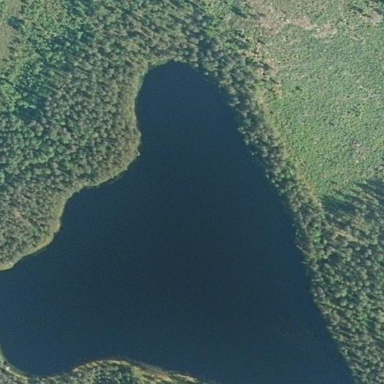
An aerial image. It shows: Pond with natural water.